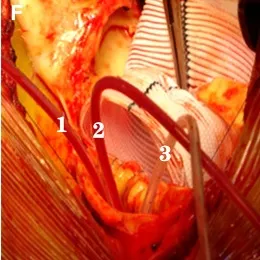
Three pediatric urinary catheters (F, 1.2.3) were used to block the three branches of the aortic arch during hemi-arch replacement.
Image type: medical_photograph (other_medical_photograph)